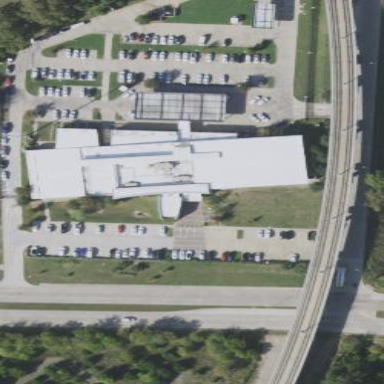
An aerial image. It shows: Public building.